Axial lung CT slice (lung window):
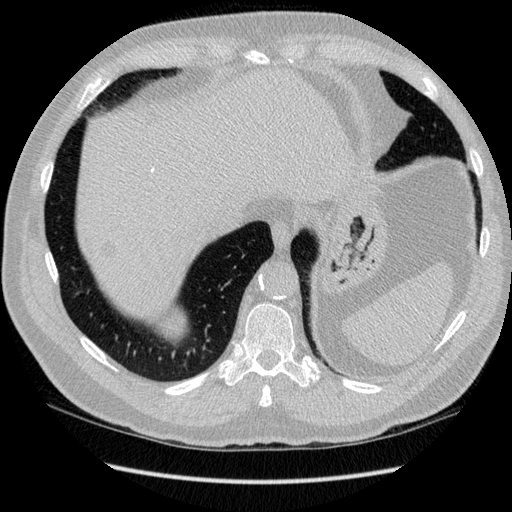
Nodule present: no